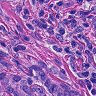
Metastatic tissue present: yes